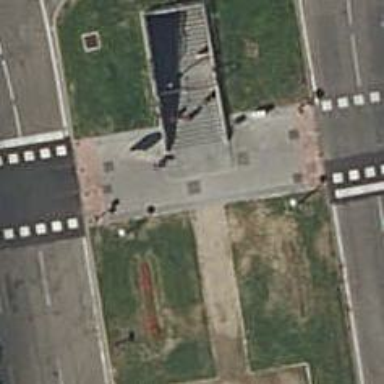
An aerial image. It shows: Sidewalk made of paving stones.